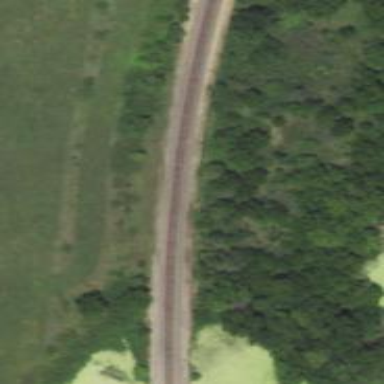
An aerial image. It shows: Railway track.